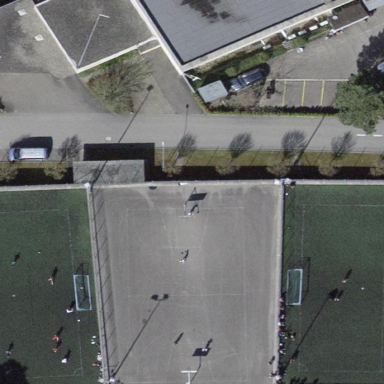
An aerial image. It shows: Tartan basketball court on the leisure land pitch.